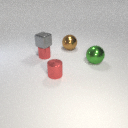
small red metal cylinder in front of small red metal cylinder